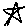
Label: star